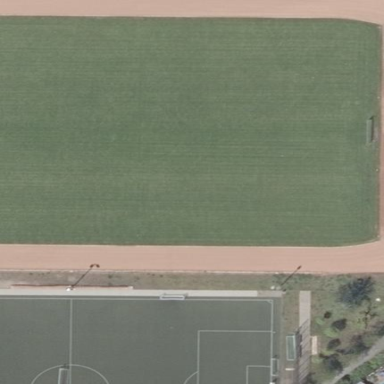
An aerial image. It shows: Soccer pitch with grass surface for leisure and sports.